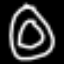
Label: donut